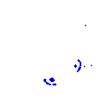
Particle: pion